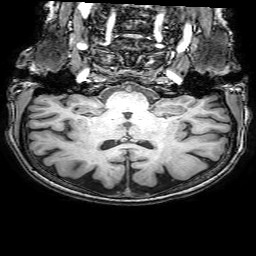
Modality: T1w
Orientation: sagittal
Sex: female
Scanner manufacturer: philips
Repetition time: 0.008197 s
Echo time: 0.00378 s